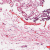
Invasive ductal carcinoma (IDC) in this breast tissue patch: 0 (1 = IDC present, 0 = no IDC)